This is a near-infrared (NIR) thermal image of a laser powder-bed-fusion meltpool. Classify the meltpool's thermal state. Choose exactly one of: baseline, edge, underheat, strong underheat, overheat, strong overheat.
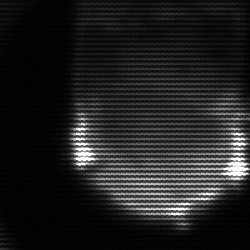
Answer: edge